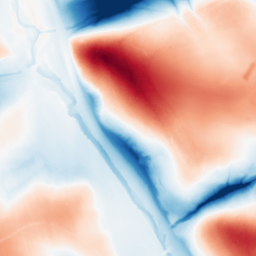
Category: classical
Decomposition family: gaussian_anisotropic
Decomposition parameters: sigma_x: 2
sigma_y: 50
Upsampling method: bicubic
Upsampling parameters: scale: 4
Upsampling scale: 4